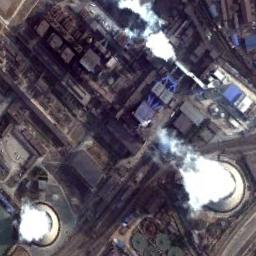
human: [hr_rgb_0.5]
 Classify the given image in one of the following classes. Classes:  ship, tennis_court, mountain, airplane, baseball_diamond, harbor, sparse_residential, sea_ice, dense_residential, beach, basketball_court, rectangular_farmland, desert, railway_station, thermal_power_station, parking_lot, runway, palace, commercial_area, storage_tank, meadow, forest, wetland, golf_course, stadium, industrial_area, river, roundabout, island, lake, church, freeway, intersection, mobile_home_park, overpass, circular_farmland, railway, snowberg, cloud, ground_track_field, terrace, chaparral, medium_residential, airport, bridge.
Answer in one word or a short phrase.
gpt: thermal_power_station